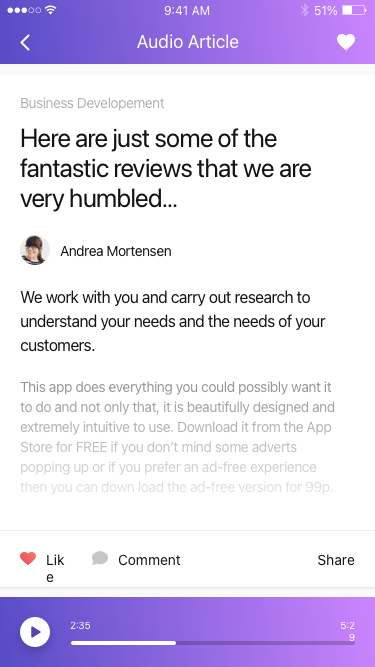
Text in this UI design:
2:35
5:29
Comment
Like
Share
This app does everything you could possibly want it to do and not only that, it is beautifully designed and extremely intuitive to use. Download it from the App Store for FREE if you don’t mind some adverts popping up or if you prefer an ad-free experience then you can down load the ad-free version for 99p.
We work with you and carry out research to understand your needs and the needs of your customers.
Andrea Mortensen
Here are just some of the fantastic reviews that we are very humbled…
Business Developement
Audio Article